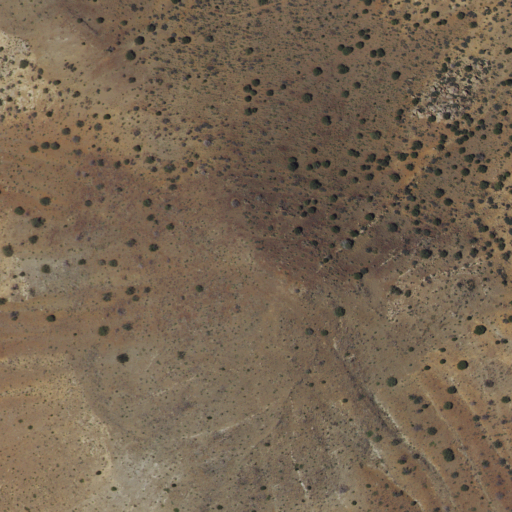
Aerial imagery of mountain in New Mexico named Round Mountain containing shrub and grassland